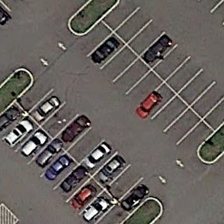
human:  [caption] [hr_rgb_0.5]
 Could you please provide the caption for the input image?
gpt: some cars are parked in a parking lot .

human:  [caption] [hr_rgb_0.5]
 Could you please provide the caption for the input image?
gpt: some cars are parked in a parking lot .

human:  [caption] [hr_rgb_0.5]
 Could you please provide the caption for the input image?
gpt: some cars are parked in a parking lot .

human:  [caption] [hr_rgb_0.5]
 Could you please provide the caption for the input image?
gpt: some cars are parked in a parking lot .

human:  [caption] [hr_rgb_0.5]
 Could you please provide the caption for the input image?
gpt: some cars are parked in a parking lot .